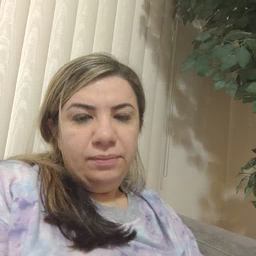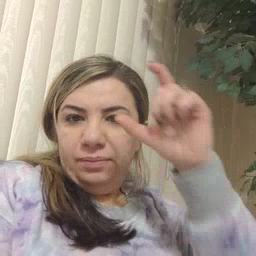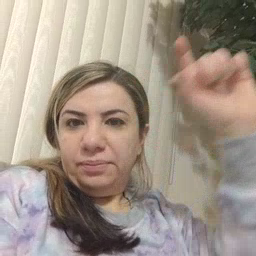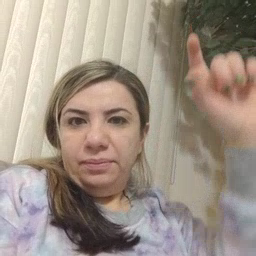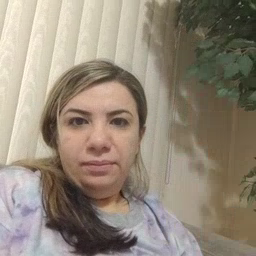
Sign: moon